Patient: sex M, age 71
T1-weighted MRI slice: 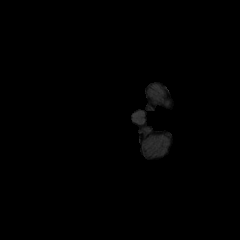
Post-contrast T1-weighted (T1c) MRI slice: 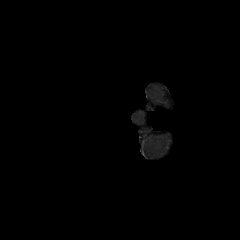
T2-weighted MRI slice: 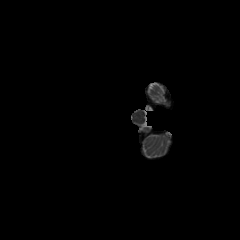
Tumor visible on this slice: no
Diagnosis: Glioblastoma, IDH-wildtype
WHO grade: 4